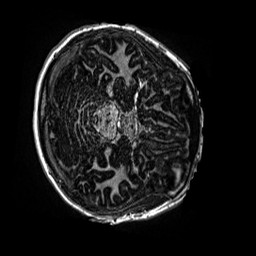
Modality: MP2RAGE
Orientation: axial
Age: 12
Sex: female
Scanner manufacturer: siemens
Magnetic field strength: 3 T
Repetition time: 4 s
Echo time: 0.00299 s